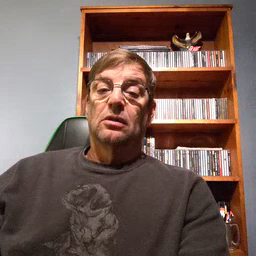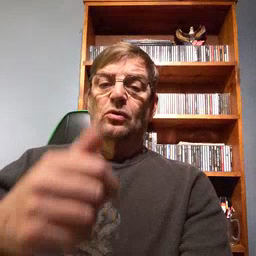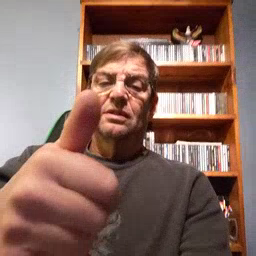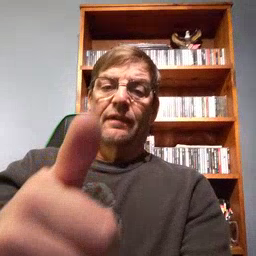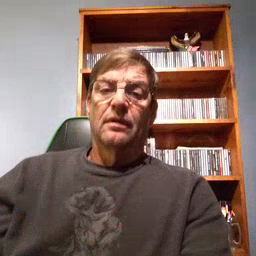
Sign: yourself